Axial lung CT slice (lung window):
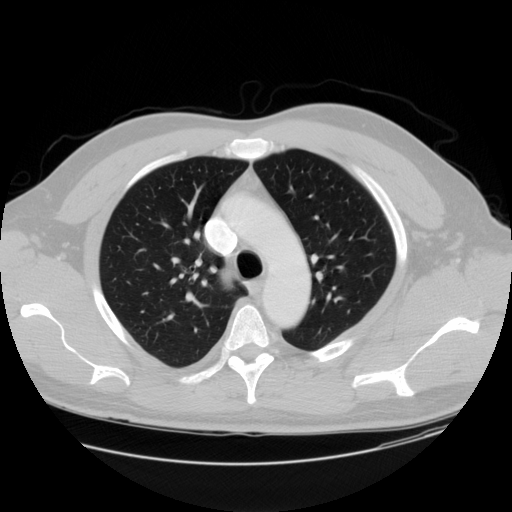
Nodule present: no